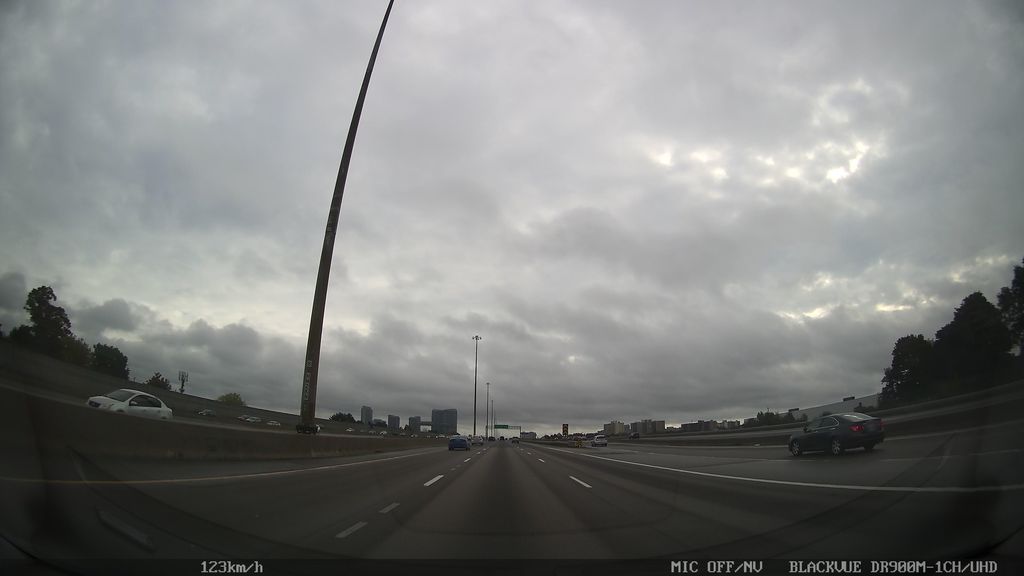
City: toronto